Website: crate-barrel
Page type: billing-address
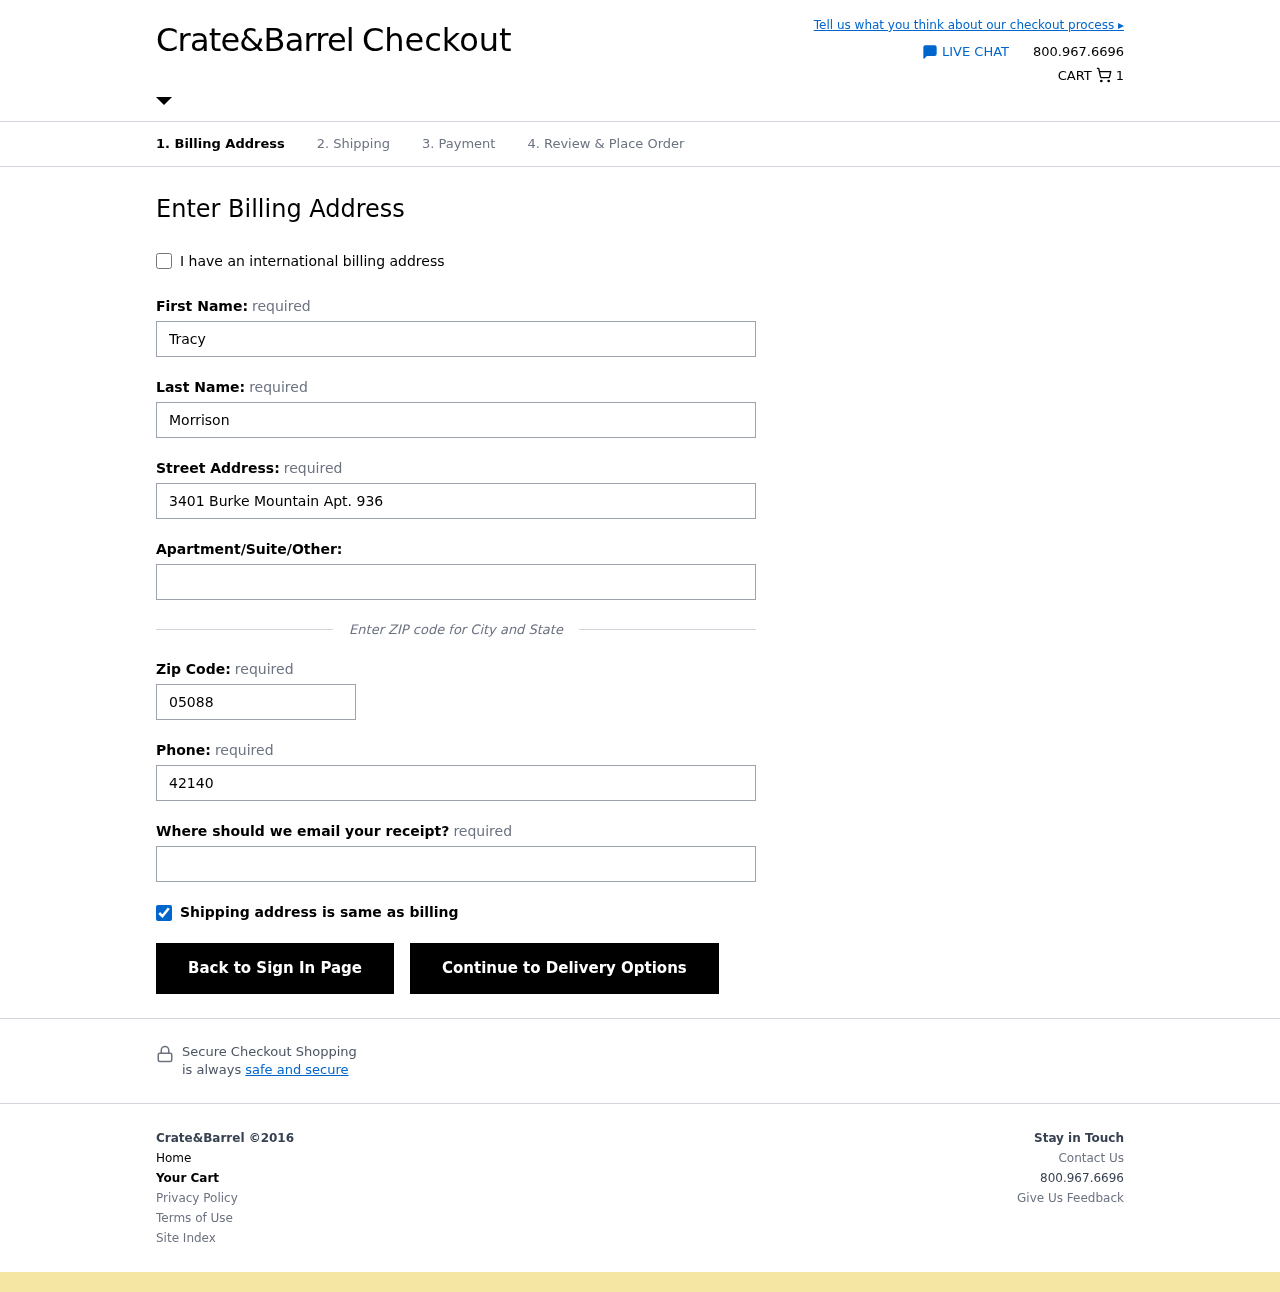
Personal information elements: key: PII_EMAIL
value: tracy.morrison@gmail.com
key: PII_FIRSTNAME
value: Tracy
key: PII_LASTNAME
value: Morrison
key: PII_PHONE
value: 4214073977
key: PII_POSTCODE
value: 05088
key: PII_STREET
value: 3401 Burke Mountain Apt. 936
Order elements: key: ORDER_NUM_ITEMS
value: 1